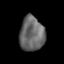
Tissue: lung
Cell type: T cells
Senescence score: 0.1706
Nuclear area (px): 840
Mean DAPI intensity: 103.535